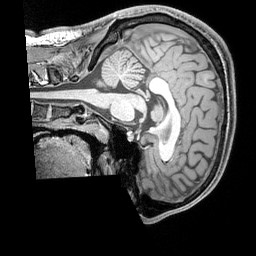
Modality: T1w
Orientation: sagittal
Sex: male
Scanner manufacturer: siemens
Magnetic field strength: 3 T
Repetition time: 2.3 s
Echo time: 0.00226 s